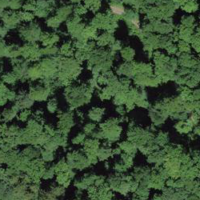
EUNIS habitat code: 41
Species observed at this site:
Petasites albus